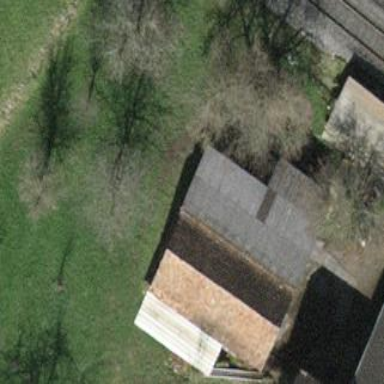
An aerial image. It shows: Farm auxiliary building with gabled roof.